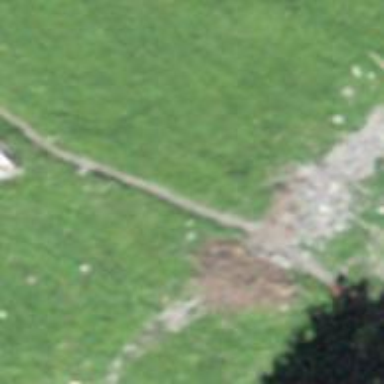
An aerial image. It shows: Path.